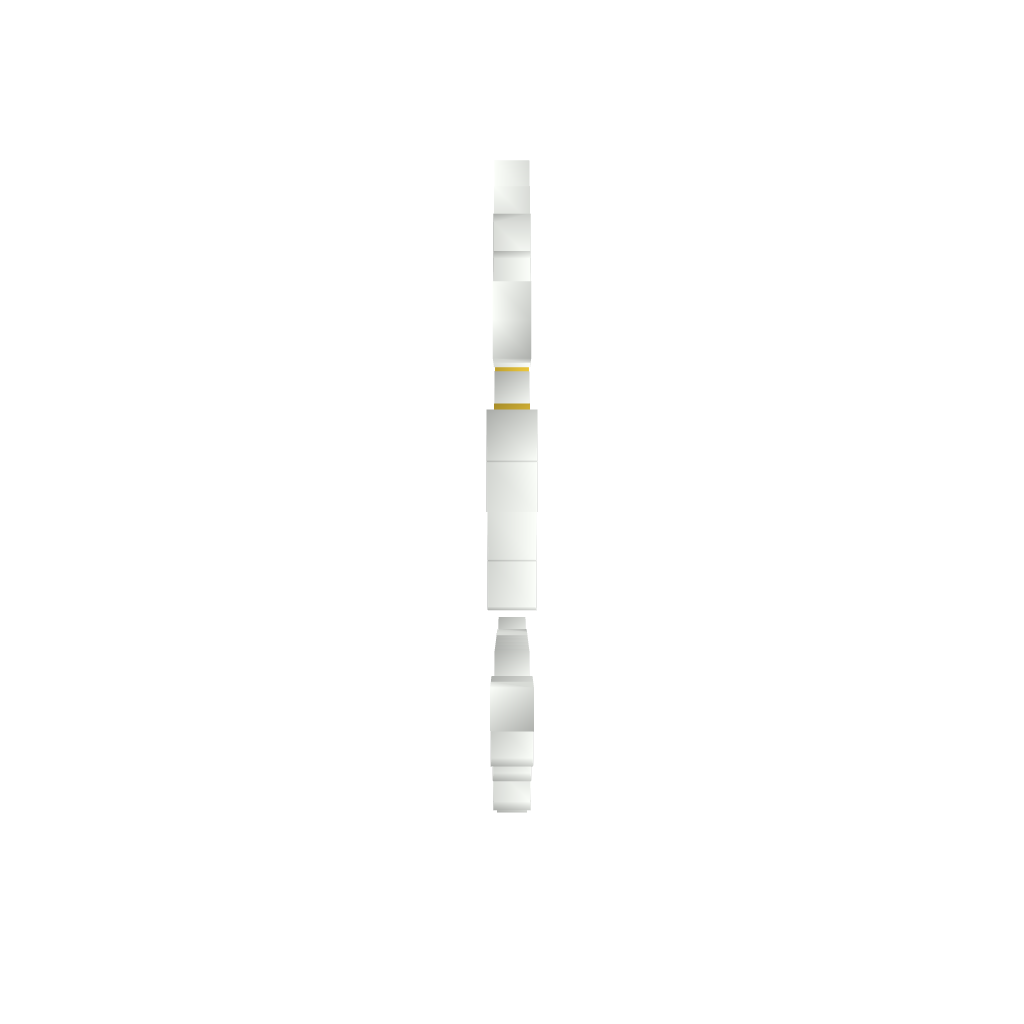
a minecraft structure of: Crashman (ErnieCIII)